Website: lowes
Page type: billing-address
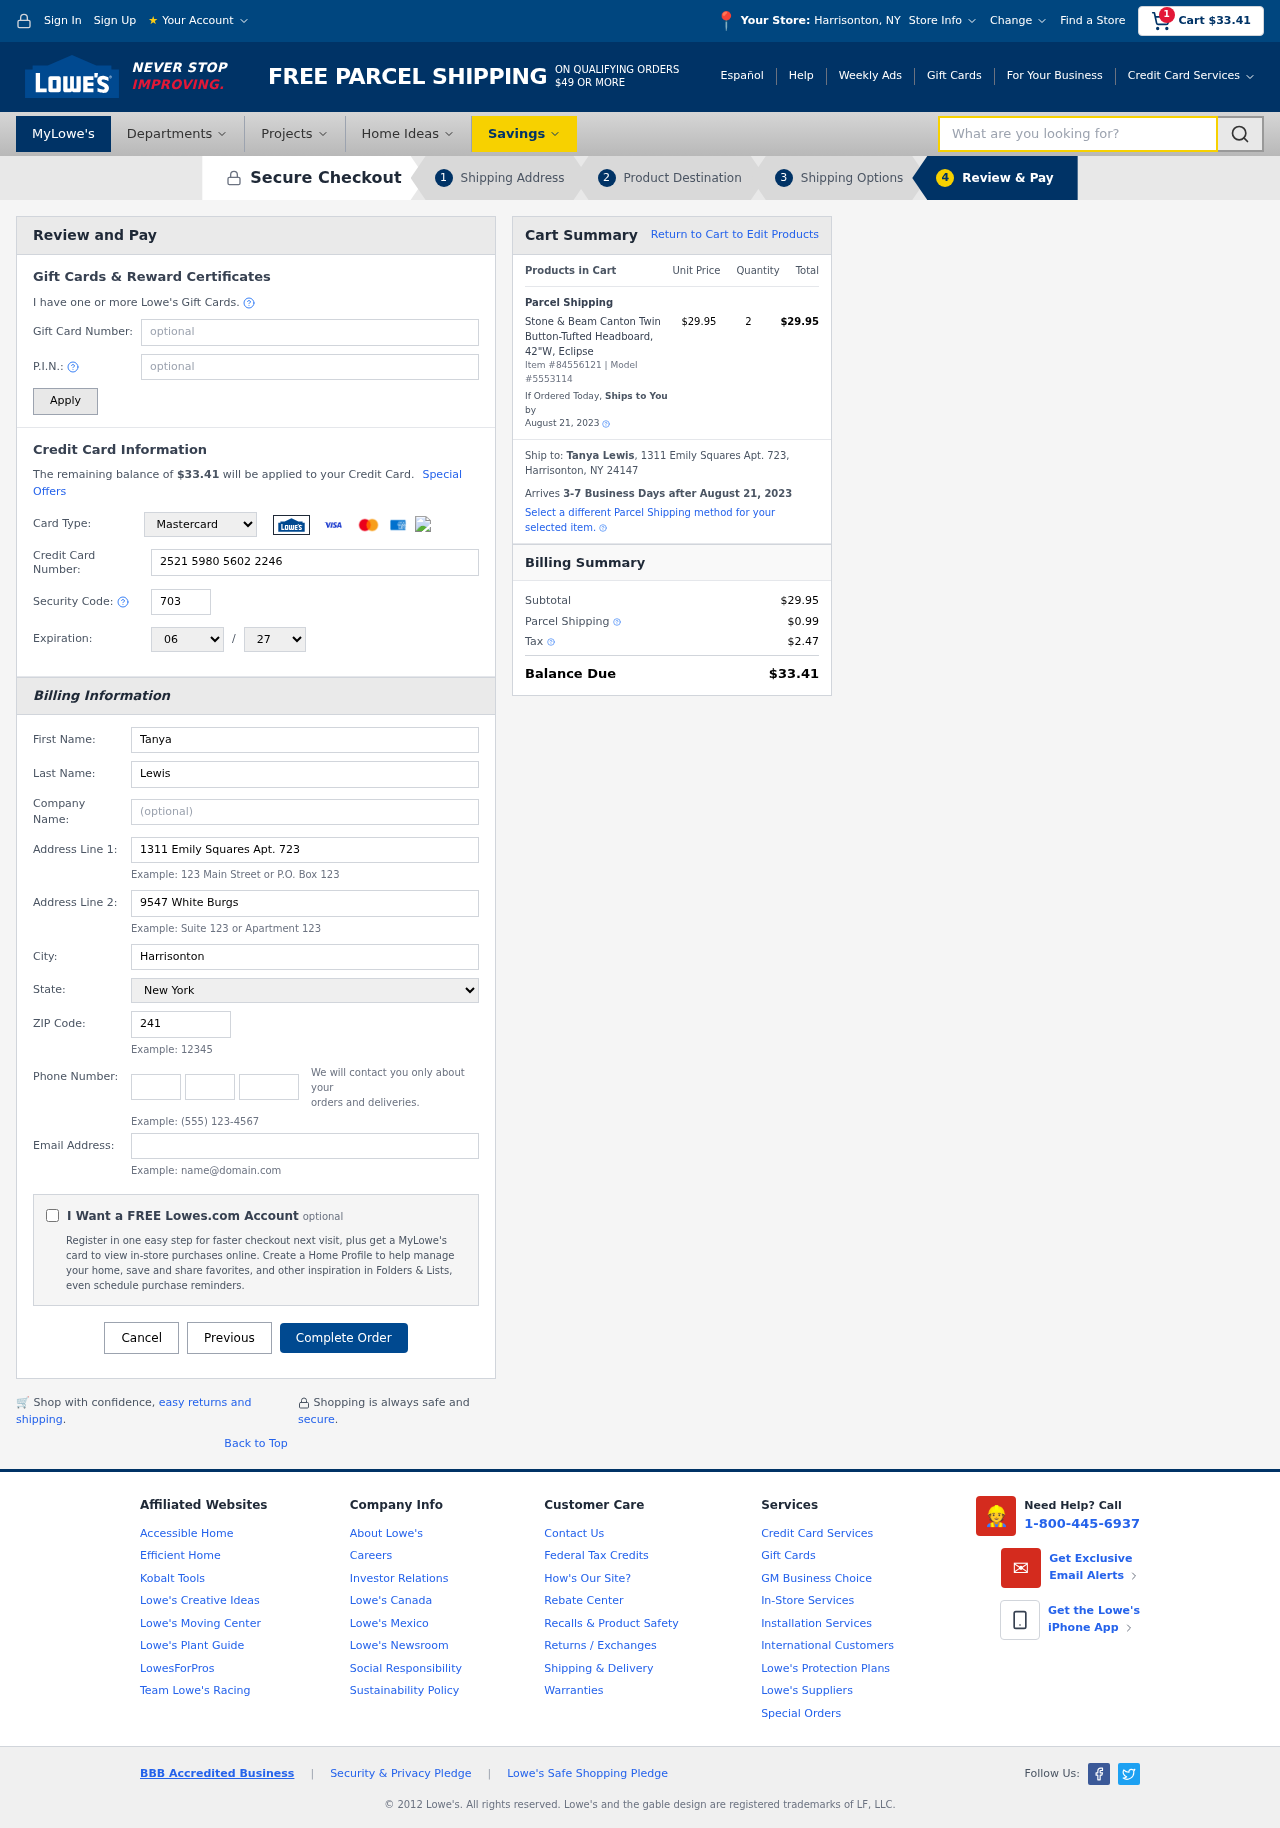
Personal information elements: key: PII_CARD_CVV
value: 703
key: PII_CARD_EXPIRY_MONTH
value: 06
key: PII_CARD_EXPIRY_YEAR
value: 27
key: PII_CARD_NUMBER
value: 2521 5980 5602 2246
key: PII_CARD_TYPE
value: Mastercard
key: PII_CITY
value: Harrisonton
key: PII_CITY_STATE
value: Harrisonton, NY
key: PII_EMAIL
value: tanya.lewis@gmail.com
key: PII_FIRSTNAME
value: Tanya
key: PII_FULLNAME
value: Tanya Lewis
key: PII_LASTNAME
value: Lewis
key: PII_PHONE_AREA
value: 492
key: PII_PHONE_PREFIX
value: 634
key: PII_PHONE_SUFFIX
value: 3714
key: PII_POSTCODE
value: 24147
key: PII_STATE
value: New York
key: PII_STREET
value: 1311 Emily Squares Apt. 723
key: PII_STREET2
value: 9547 White Burgs
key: PII_CITY_STATE_ZIP
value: Harrisonton, NY 24147
Product elements: key: PRODUCT1_NAME
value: Stone & Beam Canton Twin Button-Tufted Headboard, 42"W, Eclipse
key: PRODUCT1_PRICE
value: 29.95
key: PRODUCT1_QUANTITY
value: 2
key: PRODUCT_ITEM_NUMBER
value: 84556121
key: PRODUCT_MODEL_NUMBER
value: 5553114
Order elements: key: ORDER_SUBTOTAL
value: $33.41
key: ORDER_TOTAL
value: $33.41
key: ORDER_SHIPPING_DATE
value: August 21, 2023
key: ORDER_SUBTOTAL
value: $29.95
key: ORDER_DELIVERY_DATE
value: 3-7 Business Days after August 21, 2023
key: ORDER_SHIPPING_DATE2
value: August 21, 2023
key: ORDER_SUBTOTAL2
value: $29.95
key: ORDER_SHIPPING_COST
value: $0.99
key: ORDER_TAX
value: $2.47
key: ORDER_TOTAL2
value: $33.41
Search elements: key: HEADER_SEARCH
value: What are you looking for?